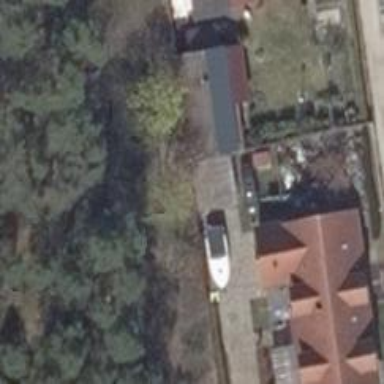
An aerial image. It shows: Driveway.